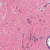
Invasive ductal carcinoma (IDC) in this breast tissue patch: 0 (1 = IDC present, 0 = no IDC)